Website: lowes
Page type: account-selection
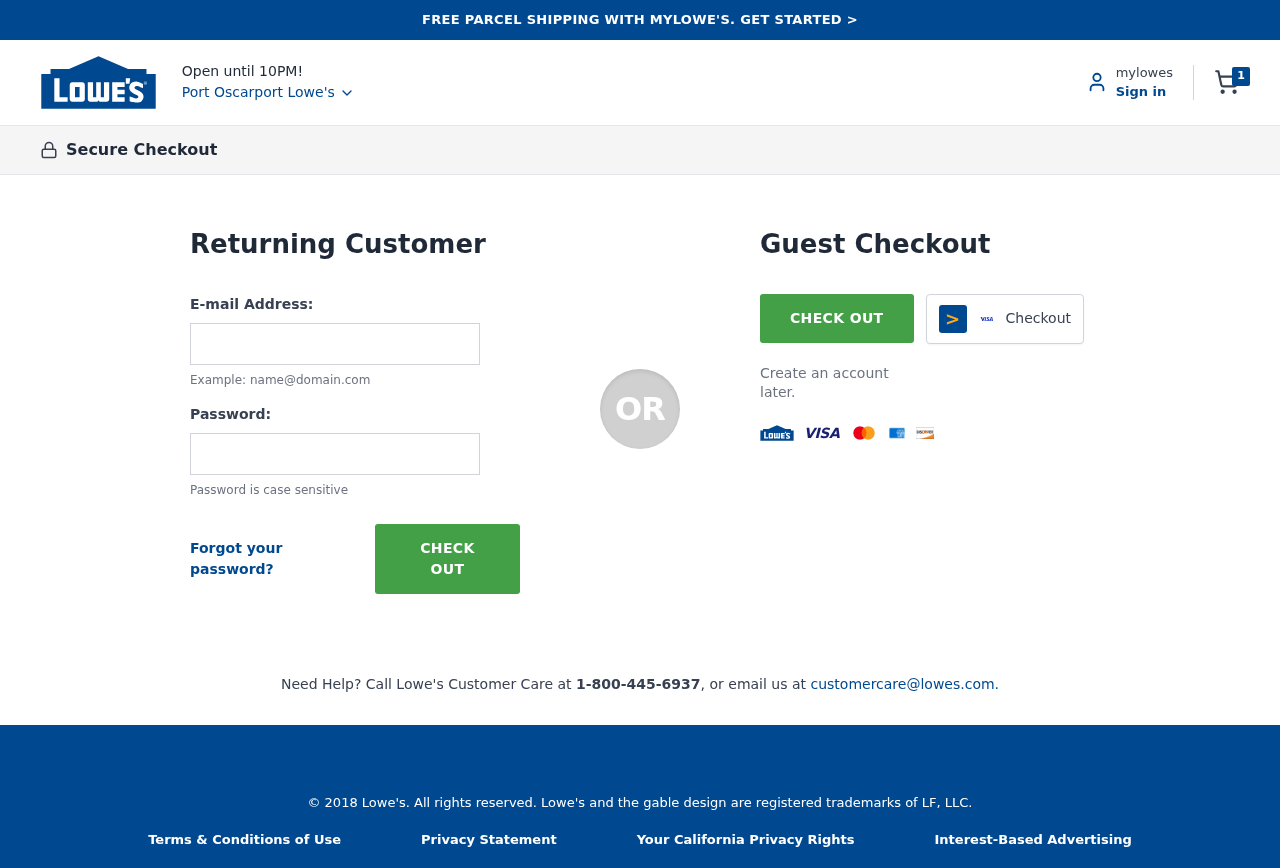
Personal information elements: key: PII_CITY
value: Port Oscarport Lowe's
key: PII_LOGIN_USERNAME
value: taylor_phelps
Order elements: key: ORDER_NUM_ITEMS
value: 1